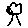
Label: tree